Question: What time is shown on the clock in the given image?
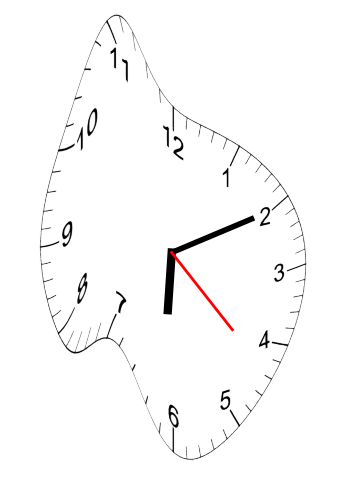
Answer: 06:10:22